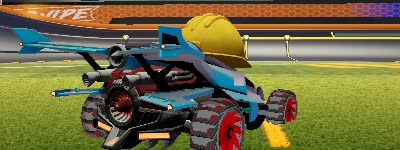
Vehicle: aftershock